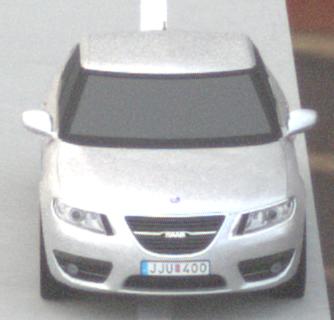
Make: Saab
Model: 5-Sep
Detailed model: 9-5 1.6T
Model produced from: 2010/06
Model produced until: 2011/12
Doors: 4
Color: white
Road condition: dry road
Daytime: morning or afternoon
Contrast: low contrast